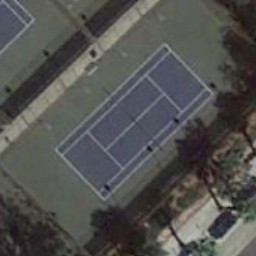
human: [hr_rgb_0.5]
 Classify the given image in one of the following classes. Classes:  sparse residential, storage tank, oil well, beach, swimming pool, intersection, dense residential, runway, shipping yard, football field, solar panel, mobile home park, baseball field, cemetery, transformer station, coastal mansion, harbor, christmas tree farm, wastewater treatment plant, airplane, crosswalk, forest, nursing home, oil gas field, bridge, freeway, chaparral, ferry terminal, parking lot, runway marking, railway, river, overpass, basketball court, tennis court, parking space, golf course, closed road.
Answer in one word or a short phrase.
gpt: tennis court